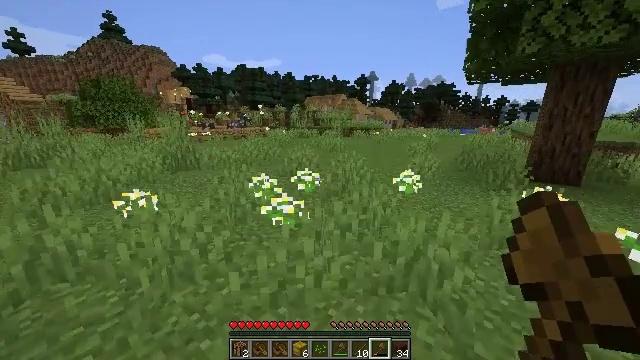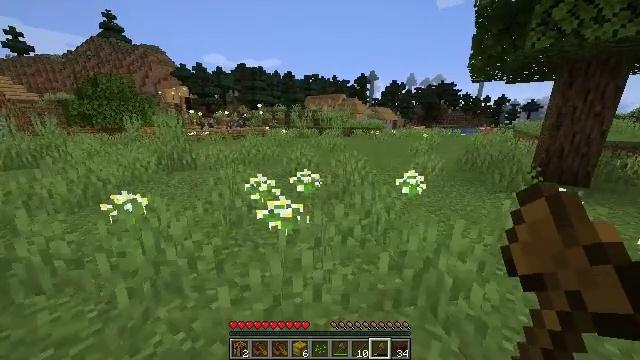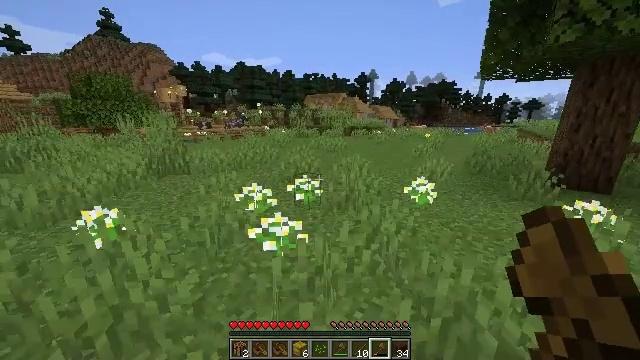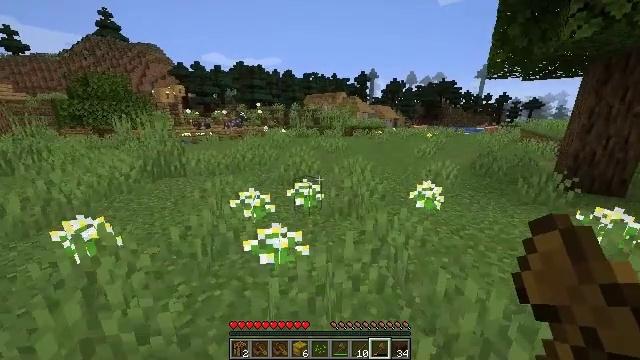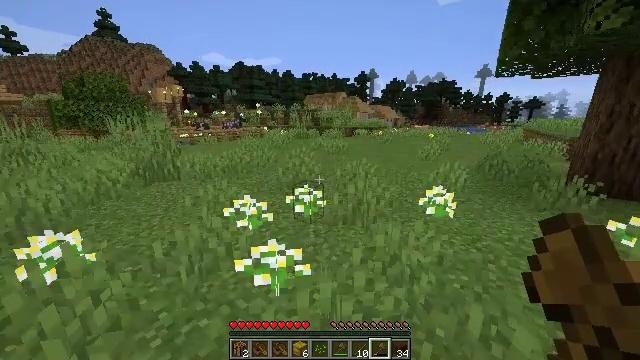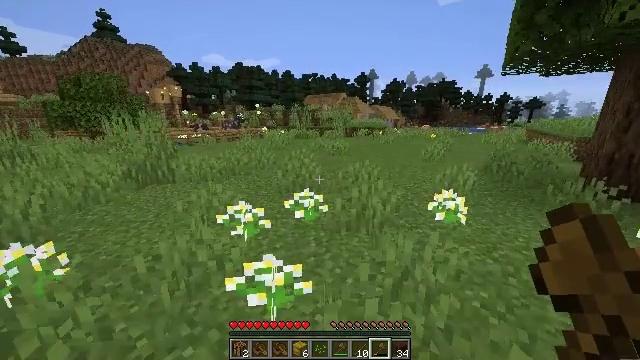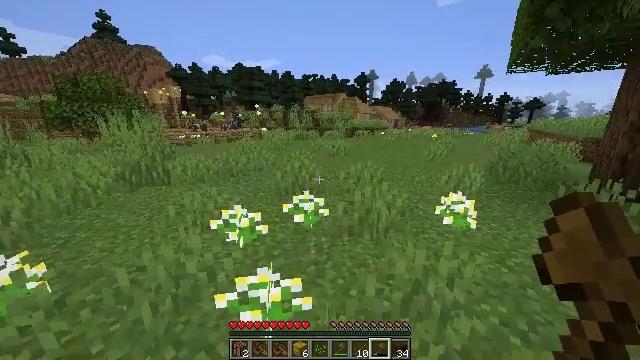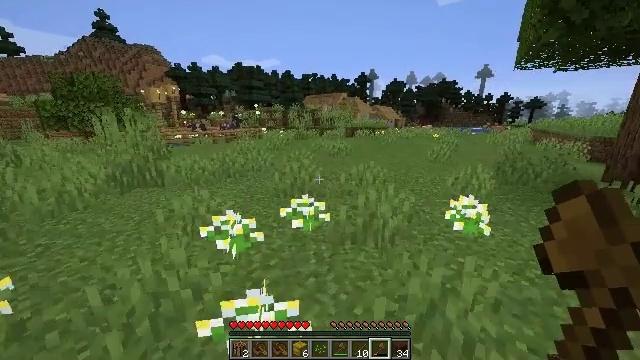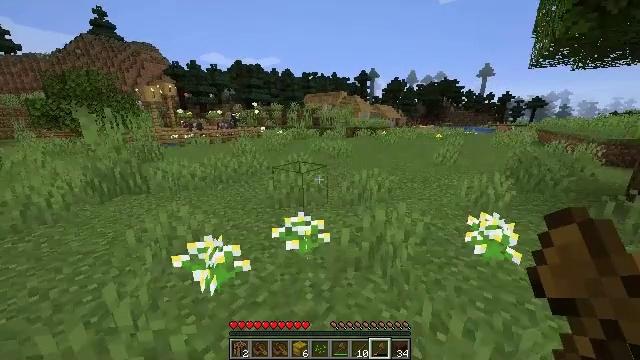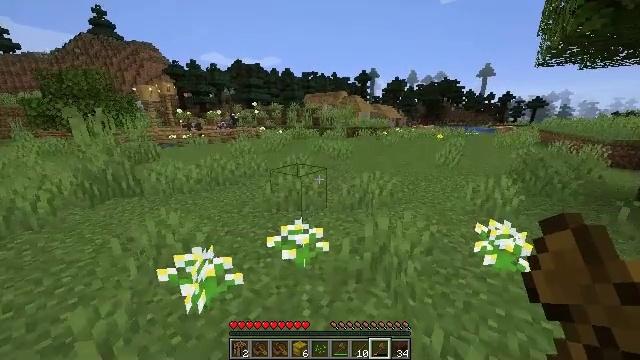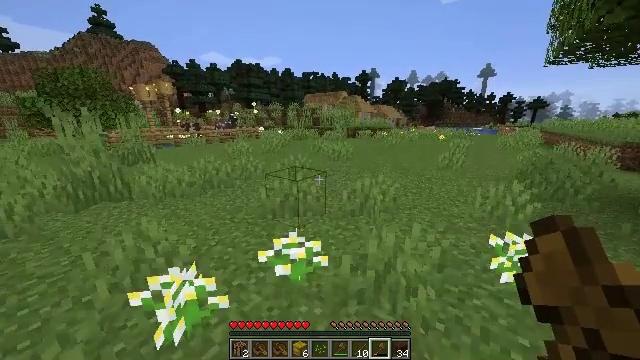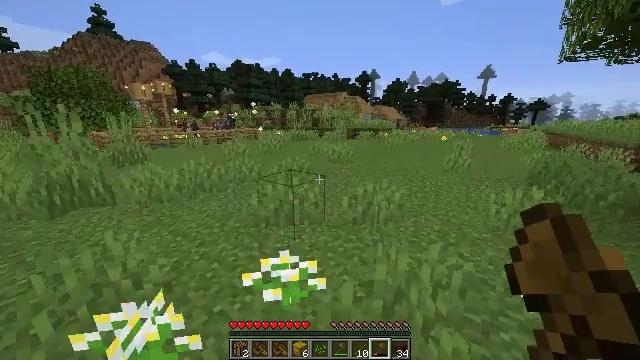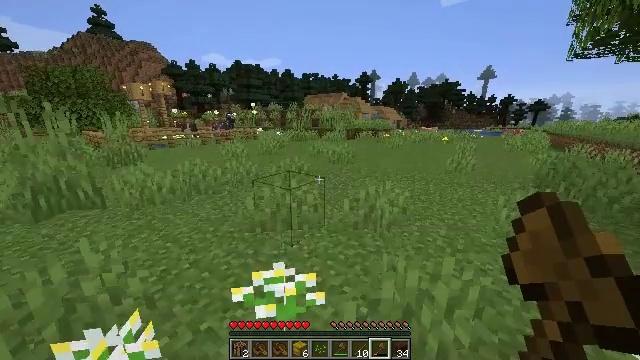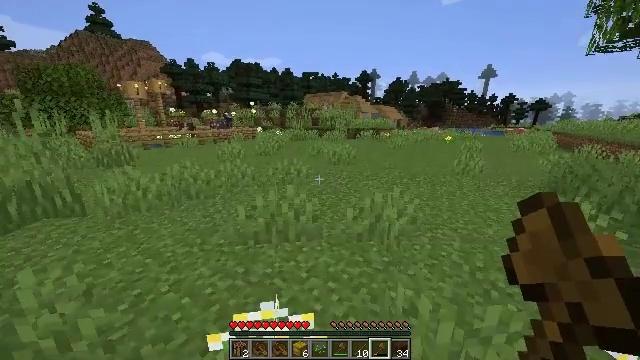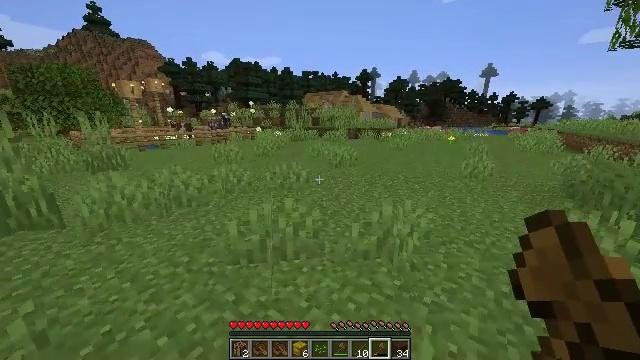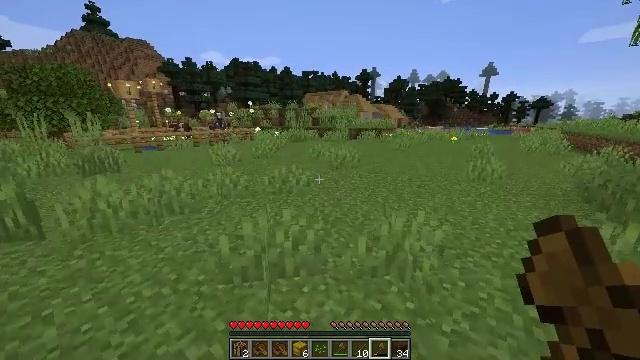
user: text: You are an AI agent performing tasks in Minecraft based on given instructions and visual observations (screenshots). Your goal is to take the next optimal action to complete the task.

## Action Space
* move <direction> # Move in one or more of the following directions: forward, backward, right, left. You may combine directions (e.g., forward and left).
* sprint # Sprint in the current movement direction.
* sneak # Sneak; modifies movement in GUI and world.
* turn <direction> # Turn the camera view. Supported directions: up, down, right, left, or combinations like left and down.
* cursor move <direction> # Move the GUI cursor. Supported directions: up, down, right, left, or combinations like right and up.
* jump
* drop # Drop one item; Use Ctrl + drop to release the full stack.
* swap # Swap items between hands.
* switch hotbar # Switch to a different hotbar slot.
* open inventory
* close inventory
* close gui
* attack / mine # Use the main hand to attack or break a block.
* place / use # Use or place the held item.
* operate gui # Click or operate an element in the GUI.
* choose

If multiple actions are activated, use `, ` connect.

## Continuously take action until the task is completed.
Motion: motion action
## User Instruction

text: Break the white bed to relocate it.
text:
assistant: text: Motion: move forward
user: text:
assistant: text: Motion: move forward
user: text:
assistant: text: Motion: move forward
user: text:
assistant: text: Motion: move forward
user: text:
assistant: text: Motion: move forward
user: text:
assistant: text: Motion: move forward
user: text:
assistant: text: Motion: move forward
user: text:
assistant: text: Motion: move forward
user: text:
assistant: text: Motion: move forward
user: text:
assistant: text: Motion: move forward
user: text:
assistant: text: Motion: move forward
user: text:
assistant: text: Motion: move forward
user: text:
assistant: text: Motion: move forward
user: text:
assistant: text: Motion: move forward
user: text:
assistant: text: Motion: move forward
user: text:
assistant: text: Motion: move forward
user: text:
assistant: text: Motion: move forward
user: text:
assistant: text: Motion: move forward
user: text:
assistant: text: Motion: move forward
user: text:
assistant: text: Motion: move forward
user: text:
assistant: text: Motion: move forward
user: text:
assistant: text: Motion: move forward
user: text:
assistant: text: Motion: move forward
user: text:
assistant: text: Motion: move forward
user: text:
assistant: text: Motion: move forward
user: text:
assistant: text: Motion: move forward
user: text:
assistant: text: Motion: move forward
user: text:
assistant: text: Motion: move forward
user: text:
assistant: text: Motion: move forward
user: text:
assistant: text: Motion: move forward